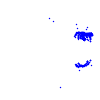
Particle: pion